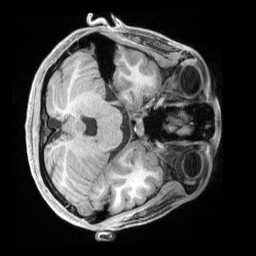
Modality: T1w
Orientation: axial
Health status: healthy
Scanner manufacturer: siemens
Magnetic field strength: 3 T
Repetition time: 2.4 s
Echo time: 0.00201 s